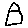
Label: house